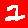
Digit: 2